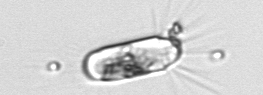
Label: Corethron_hystrix